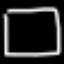
Label: square